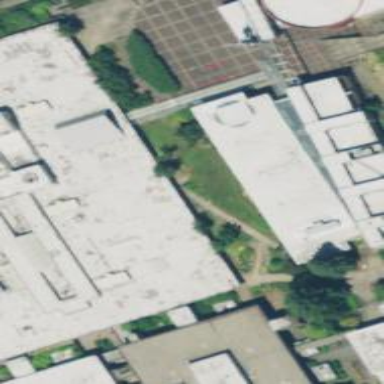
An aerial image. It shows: College building.